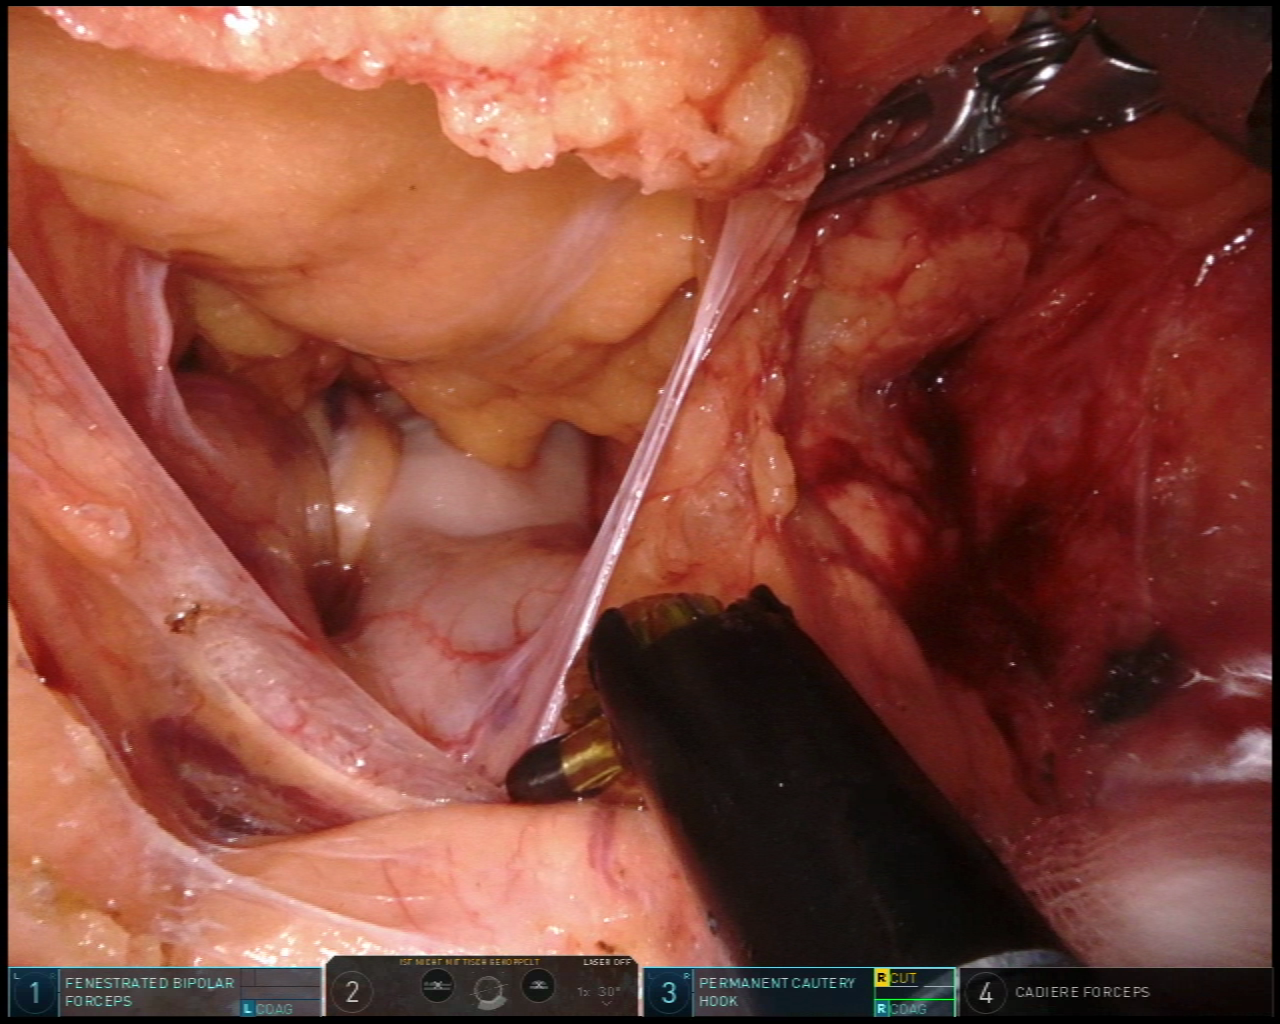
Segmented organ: stomach
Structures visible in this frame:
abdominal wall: no
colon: yes
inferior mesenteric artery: no
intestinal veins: no
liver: no
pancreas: yes
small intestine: no
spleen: no
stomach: yes
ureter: no
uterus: no
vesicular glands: no